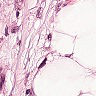
Metastatic tissue present: yes